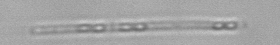
Label: Leptocylindrus